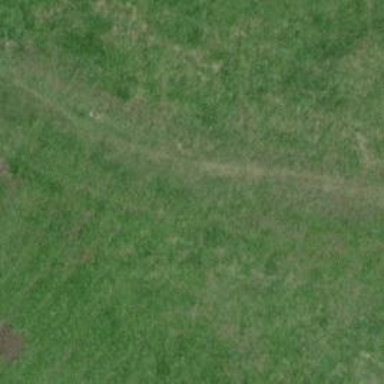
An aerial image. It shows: Path covered with grass.